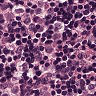
Metastatic tissue present: yes